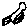
Label: bird